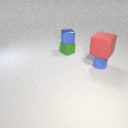
small blue metal cube behind large red rubber cube